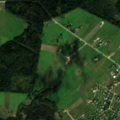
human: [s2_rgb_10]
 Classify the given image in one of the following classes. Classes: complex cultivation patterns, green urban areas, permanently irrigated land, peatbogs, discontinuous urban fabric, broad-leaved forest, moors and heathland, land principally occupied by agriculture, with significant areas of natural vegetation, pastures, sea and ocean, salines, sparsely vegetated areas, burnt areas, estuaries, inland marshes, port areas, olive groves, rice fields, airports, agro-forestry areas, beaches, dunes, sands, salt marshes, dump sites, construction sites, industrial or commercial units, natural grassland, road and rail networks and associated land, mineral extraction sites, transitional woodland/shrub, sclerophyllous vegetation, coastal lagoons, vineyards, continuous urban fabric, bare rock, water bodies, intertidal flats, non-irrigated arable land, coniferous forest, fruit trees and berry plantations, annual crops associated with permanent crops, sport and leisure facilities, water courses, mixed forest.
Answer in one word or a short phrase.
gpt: discontinuous urban fabric, pastures, complex cultivation patterns, broad-leaved forest, mixed forest, transitional woodland/shrub